Chest X-ray:
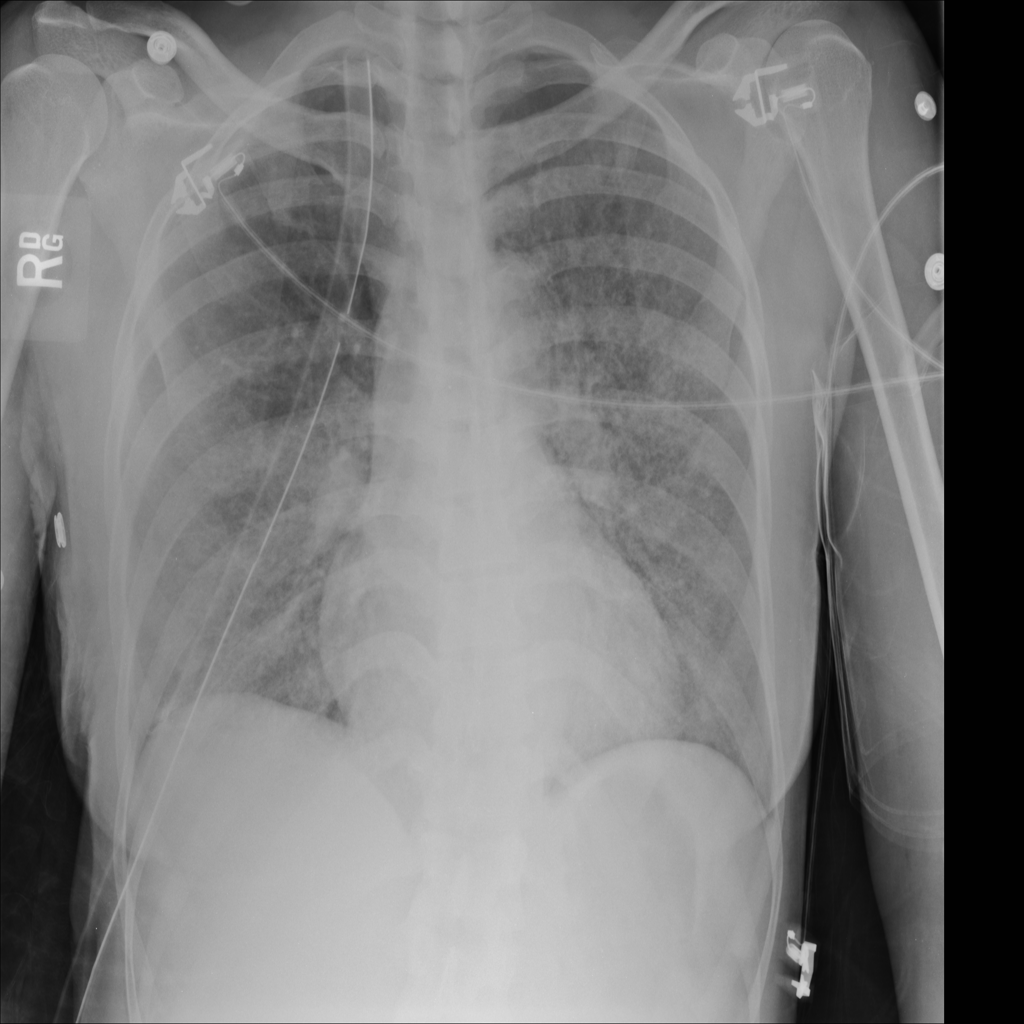
Findings: Consolidation, Effusion
No abnormal finding: no